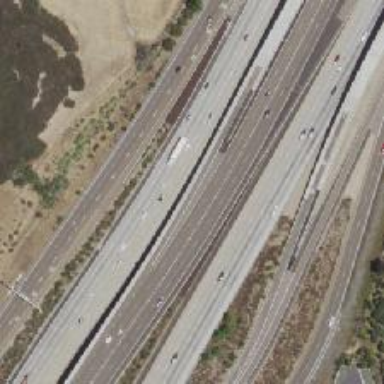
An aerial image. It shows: Motorway link.